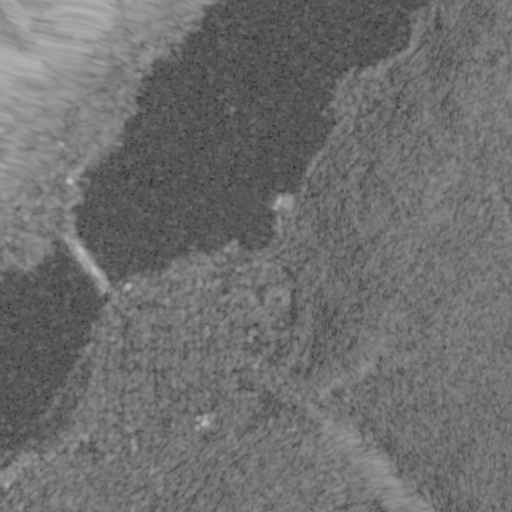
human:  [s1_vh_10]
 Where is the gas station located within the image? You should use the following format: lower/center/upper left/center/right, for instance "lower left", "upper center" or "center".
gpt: The gas station is located in the lower left of the image.
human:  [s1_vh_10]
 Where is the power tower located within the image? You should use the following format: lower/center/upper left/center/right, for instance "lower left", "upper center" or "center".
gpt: The power tower is located in the upper left of the image.
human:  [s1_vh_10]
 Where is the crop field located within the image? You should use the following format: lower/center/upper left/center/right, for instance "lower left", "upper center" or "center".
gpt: There is no crop field in the image.

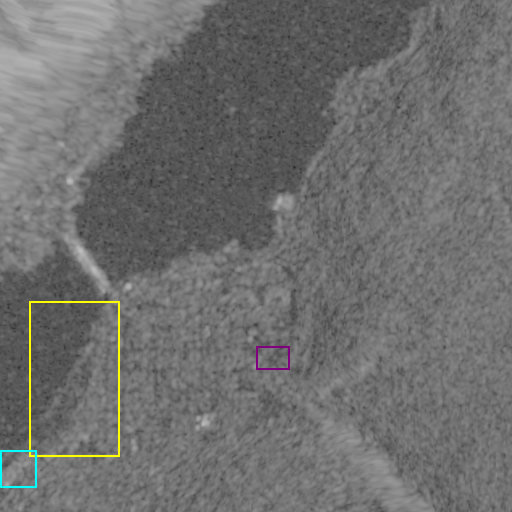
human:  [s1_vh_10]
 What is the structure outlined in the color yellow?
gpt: The structure outlined in yellow is a park.
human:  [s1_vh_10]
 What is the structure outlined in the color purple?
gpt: The structure outlined in purple is a parking lot.
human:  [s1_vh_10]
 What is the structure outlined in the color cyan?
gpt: The structure outlined in cyan is a building.
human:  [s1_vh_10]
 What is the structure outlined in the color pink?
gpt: There is no pink outline.